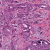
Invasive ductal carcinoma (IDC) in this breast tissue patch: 1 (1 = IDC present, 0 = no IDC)